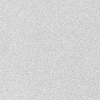
Atmospheric dust classification: dusty